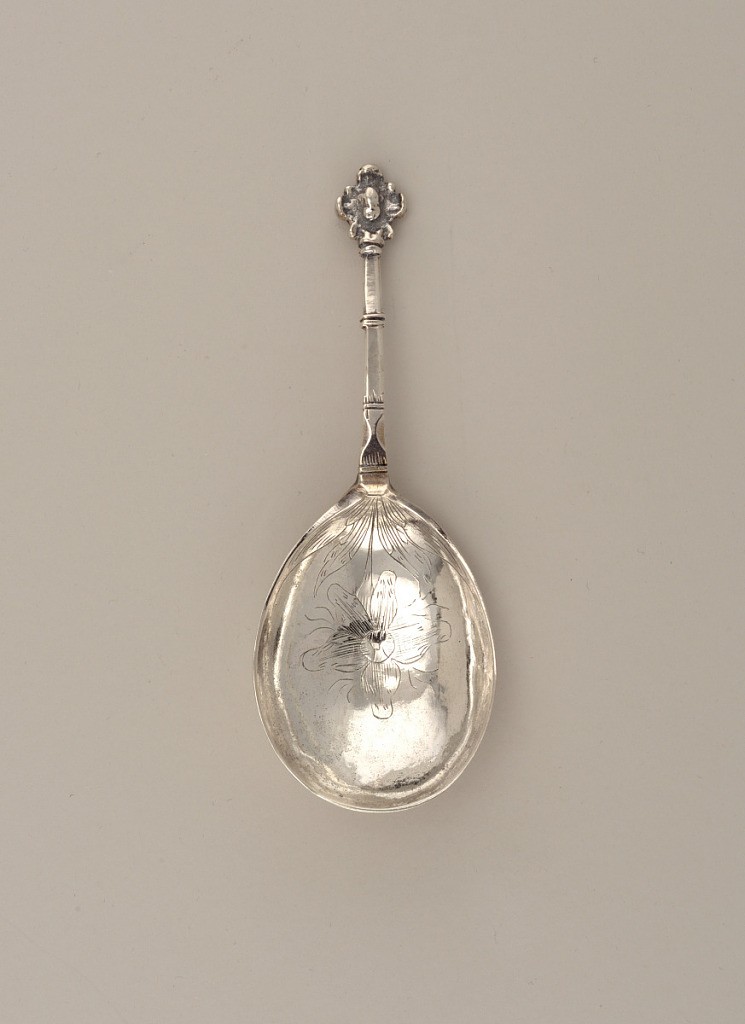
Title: Spoon with Flower Bowl Decoration
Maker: Hans Henriksson Wettersten, active, 1682 - 1726
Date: ca. 1700
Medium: silver
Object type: spoon
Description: With deep oval bowl engraved with a five-petalled flower, the short stem notched and cross-banded with cast trefoil terminal embossed with a mask (?)